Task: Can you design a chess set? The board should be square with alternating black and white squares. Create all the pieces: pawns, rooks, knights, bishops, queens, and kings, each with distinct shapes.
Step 3596:
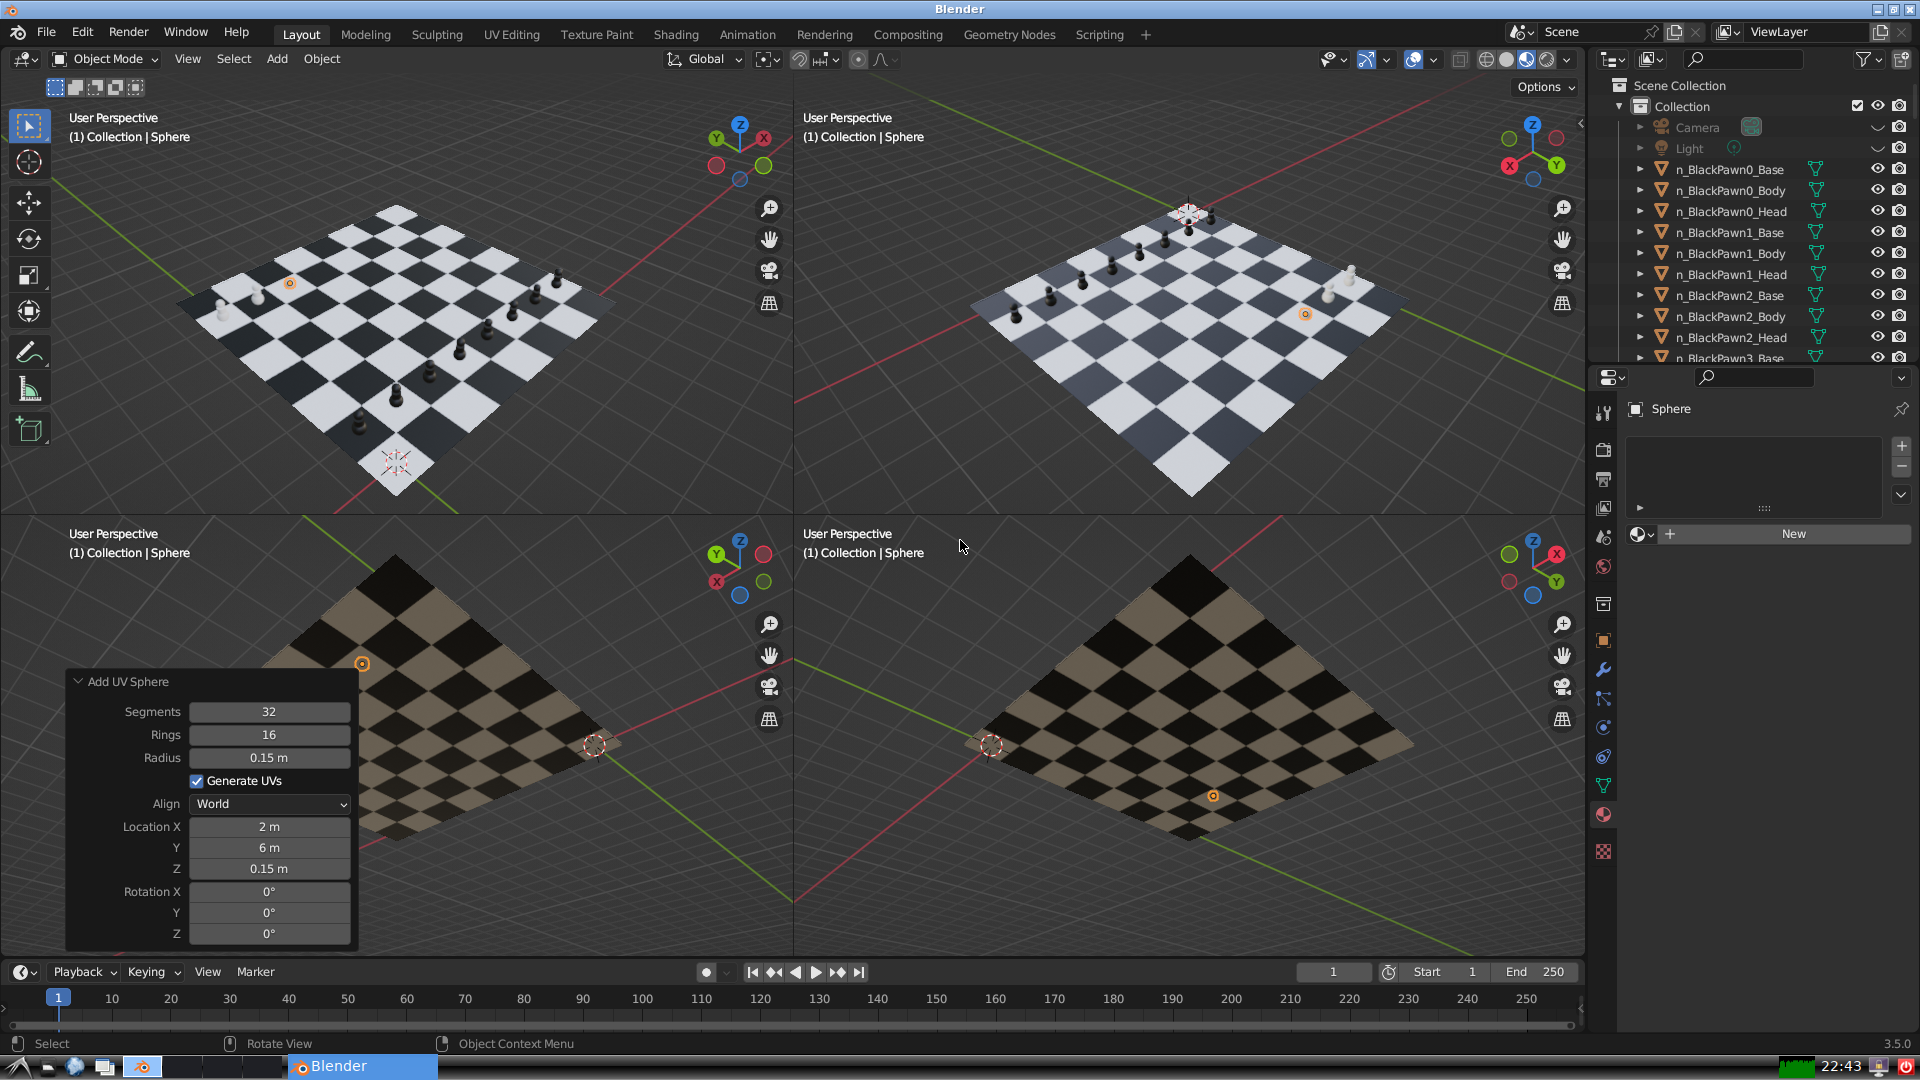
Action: {"mouse_move": [1608, 631]}